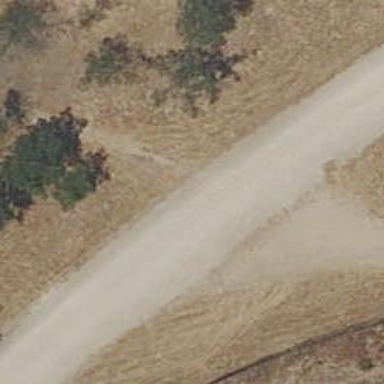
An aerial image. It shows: Dirt footway.